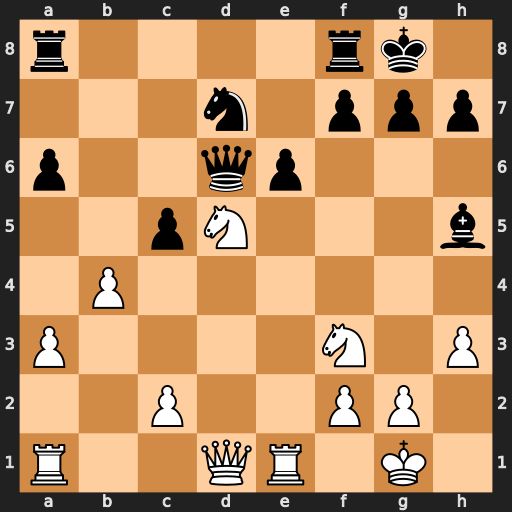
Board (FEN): r4rk1/3n1ppp/p2qp3/2pN3b/1P6/P4N1P/2P2PP1/R2QR1K1
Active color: w
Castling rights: -
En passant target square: -
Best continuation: Nf6+ Nxf6 Qxd6